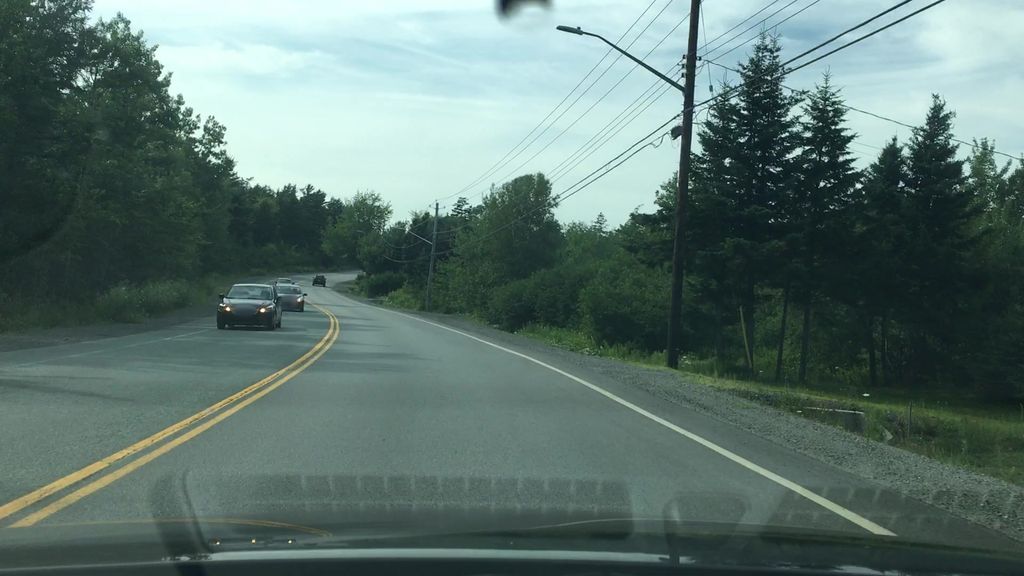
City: halifax